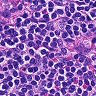
Metastatic tissue present: no